Field crop: tomato
Growth stage: 2
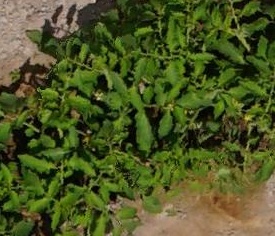
Species: tomato